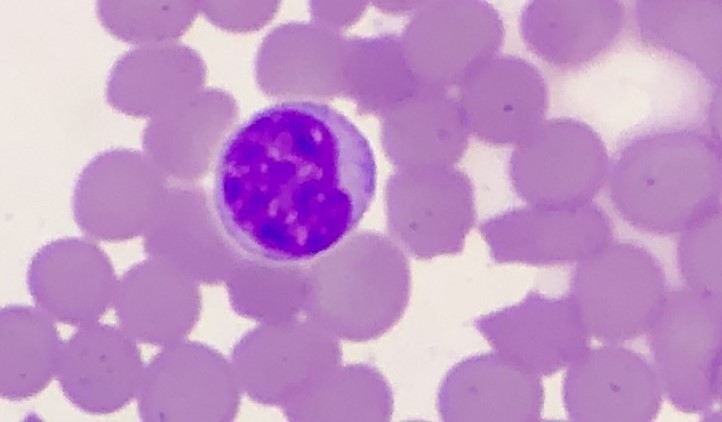
White blood cell type: Lymphocyte